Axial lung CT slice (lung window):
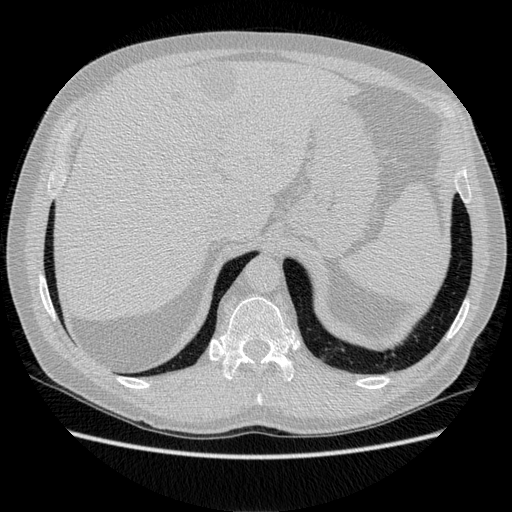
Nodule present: no